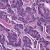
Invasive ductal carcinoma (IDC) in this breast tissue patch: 1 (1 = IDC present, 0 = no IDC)